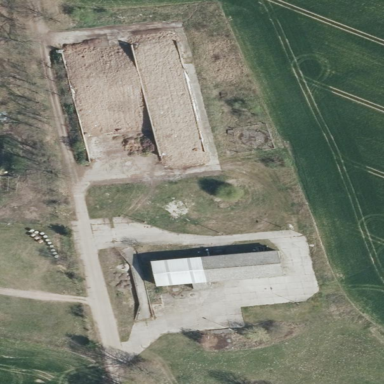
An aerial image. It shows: Farmyard area.